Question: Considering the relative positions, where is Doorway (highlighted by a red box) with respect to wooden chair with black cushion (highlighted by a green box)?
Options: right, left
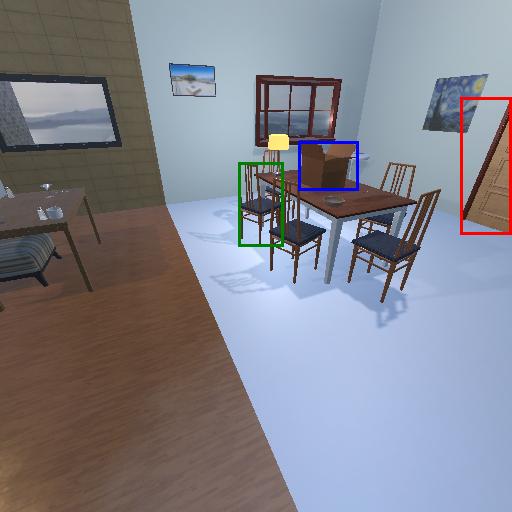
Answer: right